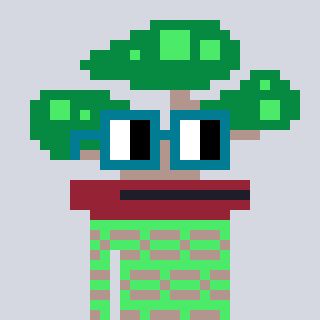
a pixel art character with square dark green glasses, a bonsai-shaped head and a teal-colored body on a cool background